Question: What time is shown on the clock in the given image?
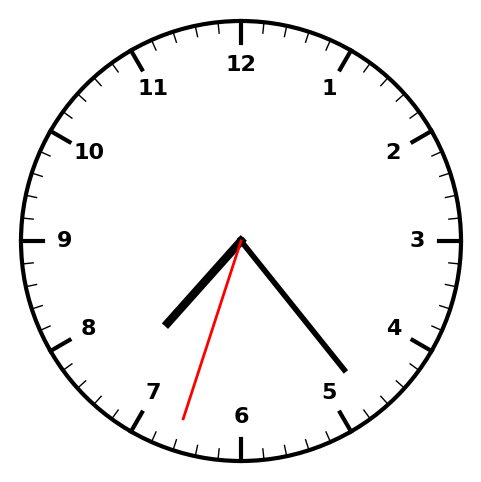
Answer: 07:23:33